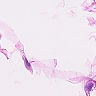
Metastatic tissue present: no